Interaction volume radius: 10 \u00c5
Interaction volume height: 15 \u00c5
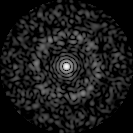
Disorder parameter: 0.8374